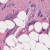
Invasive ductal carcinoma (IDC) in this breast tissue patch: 1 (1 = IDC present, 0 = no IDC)